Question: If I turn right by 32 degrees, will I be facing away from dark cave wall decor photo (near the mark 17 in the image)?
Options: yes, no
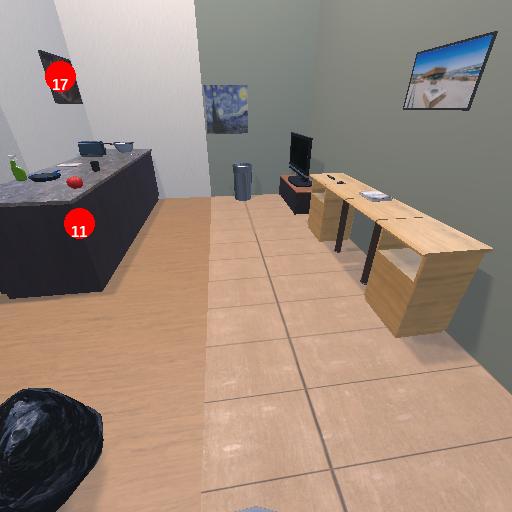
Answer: yes